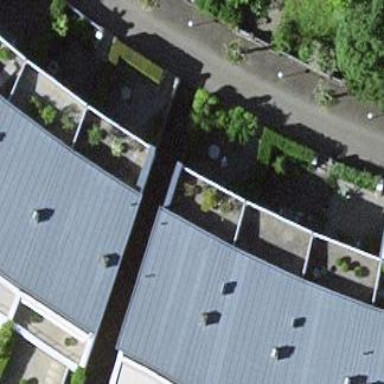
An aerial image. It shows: Flat-roofed terrace building.